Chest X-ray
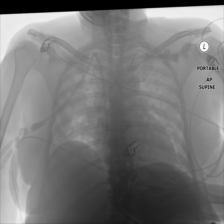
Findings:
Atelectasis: negative
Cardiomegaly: negative
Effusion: negative
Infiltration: negative
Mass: negative
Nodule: negative
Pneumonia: negative
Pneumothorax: negative
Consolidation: negative
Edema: negative
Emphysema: negative
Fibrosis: negative
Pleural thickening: negative
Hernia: negative